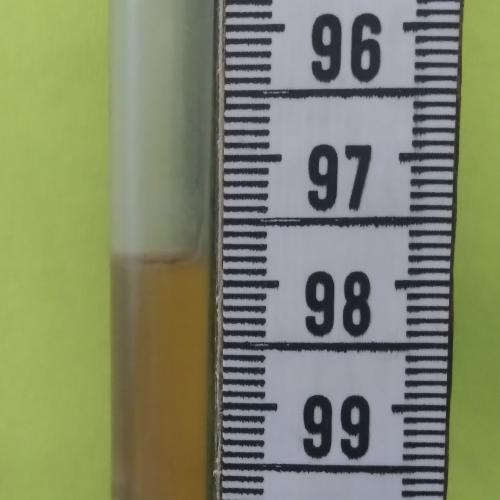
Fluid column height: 97.8 cm